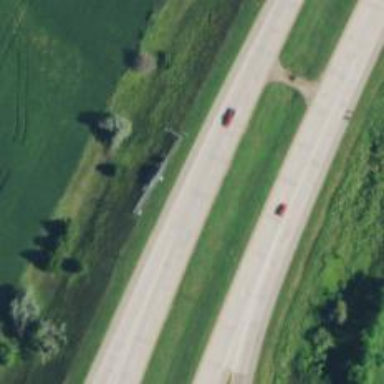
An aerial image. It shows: This image shows trunk highway that functions as expressway.